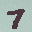
Label: 7